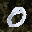
Label: 0